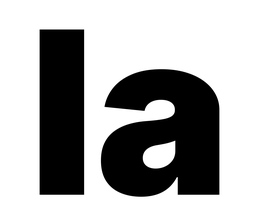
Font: Inter_Black